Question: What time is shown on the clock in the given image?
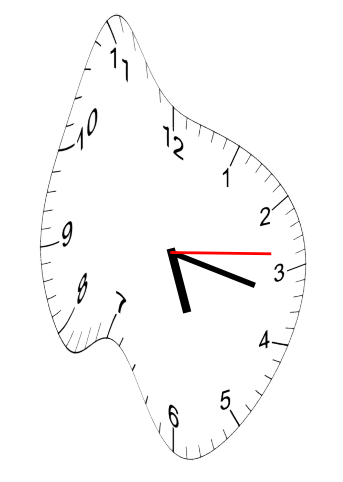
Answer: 05:17:14